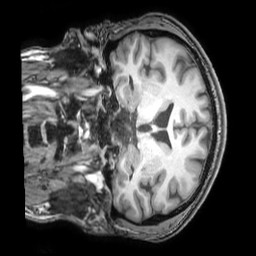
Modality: T1w
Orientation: coronal
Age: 28
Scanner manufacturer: philips
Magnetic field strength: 3 T
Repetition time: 0.007 s
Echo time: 0.003501 s